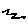
Label: zigzag